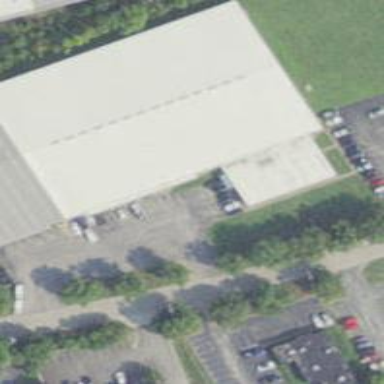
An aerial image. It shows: Commercial building.